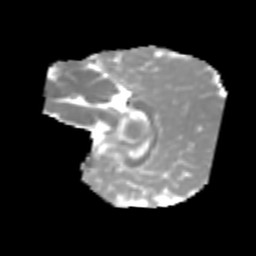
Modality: MD
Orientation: sagittal
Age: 6
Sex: male
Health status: healthy